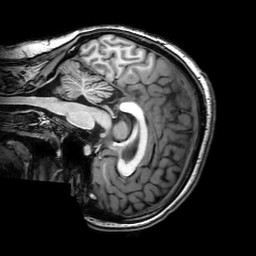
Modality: T1w
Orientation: sagittal
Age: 23
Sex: female
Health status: healthy
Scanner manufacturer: philips
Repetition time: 0.008194 s
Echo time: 0.00376 s